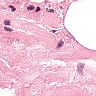
Metastatic tissue present: no